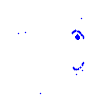
Particle: electron